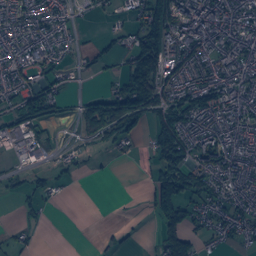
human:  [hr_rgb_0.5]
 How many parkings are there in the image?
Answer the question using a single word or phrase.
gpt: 21

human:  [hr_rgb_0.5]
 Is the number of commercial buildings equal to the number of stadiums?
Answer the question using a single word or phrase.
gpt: no

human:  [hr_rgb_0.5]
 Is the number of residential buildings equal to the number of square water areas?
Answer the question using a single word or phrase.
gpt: no

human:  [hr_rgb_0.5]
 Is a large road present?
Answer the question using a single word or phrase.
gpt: no

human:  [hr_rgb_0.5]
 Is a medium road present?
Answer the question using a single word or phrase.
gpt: no

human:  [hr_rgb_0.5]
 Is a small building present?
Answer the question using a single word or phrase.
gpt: yes

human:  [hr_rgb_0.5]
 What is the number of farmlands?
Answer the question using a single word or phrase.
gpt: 15

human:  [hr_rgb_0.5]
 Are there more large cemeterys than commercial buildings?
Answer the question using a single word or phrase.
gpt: no

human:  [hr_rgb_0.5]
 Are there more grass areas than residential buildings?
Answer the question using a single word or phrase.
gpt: no

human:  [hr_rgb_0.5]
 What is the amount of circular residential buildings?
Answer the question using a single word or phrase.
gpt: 9

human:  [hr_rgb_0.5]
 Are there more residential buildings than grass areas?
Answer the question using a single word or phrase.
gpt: yes

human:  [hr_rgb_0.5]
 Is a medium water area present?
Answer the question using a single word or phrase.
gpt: yes

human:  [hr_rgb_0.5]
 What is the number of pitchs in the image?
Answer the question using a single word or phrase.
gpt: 13

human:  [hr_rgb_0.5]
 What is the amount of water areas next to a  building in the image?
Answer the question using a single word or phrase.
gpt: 14

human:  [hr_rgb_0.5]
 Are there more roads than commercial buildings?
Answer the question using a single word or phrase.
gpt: yes

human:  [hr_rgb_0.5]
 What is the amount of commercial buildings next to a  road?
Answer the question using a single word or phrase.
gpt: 75

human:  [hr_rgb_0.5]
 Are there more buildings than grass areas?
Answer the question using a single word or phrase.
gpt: yes

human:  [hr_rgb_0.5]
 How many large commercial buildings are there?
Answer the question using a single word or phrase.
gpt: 3

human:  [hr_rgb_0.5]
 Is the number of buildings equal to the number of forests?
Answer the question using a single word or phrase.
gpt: no

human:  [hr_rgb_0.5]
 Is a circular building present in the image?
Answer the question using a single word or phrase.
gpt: yes

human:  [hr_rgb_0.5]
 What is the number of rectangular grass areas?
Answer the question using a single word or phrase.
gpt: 24

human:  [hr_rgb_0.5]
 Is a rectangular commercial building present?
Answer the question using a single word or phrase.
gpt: yes

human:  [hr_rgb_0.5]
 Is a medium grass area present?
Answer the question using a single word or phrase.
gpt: yes

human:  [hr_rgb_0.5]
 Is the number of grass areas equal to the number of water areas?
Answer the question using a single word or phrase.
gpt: no

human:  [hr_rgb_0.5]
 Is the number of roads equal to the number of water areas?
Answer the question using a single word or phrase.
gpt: no

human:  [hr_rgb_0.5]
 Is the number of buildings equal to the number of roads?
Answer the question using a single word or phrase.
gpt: no

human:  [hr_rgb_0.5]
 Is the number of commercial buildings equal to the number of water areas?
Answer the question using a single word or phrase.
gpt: no

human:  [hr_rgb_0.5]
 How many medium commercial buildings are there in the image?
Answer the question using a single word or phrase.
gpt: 10

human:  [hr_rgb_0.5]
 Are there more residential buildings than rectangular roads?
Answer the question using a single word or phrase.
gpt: yes

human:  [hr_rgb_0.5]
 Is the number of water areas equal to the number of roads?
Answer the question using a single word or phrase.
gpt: no

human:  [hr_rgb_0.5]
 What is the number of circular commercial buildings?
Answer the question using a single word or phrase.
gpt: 0

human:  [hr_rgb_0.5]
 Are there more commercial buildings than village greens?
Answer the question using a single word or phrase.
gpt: yes

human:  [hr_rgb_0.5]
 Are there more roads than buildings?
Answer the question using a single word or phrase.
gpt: no

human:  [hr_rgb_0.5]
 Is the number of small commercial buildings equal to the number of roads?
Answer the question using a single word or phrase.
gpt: no

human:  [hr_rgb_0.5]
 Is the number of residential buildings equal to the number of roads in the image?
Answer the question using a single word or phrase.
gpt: no

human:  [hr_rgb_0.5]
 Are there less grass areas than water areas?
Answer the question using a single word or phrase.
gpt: no